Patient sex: F
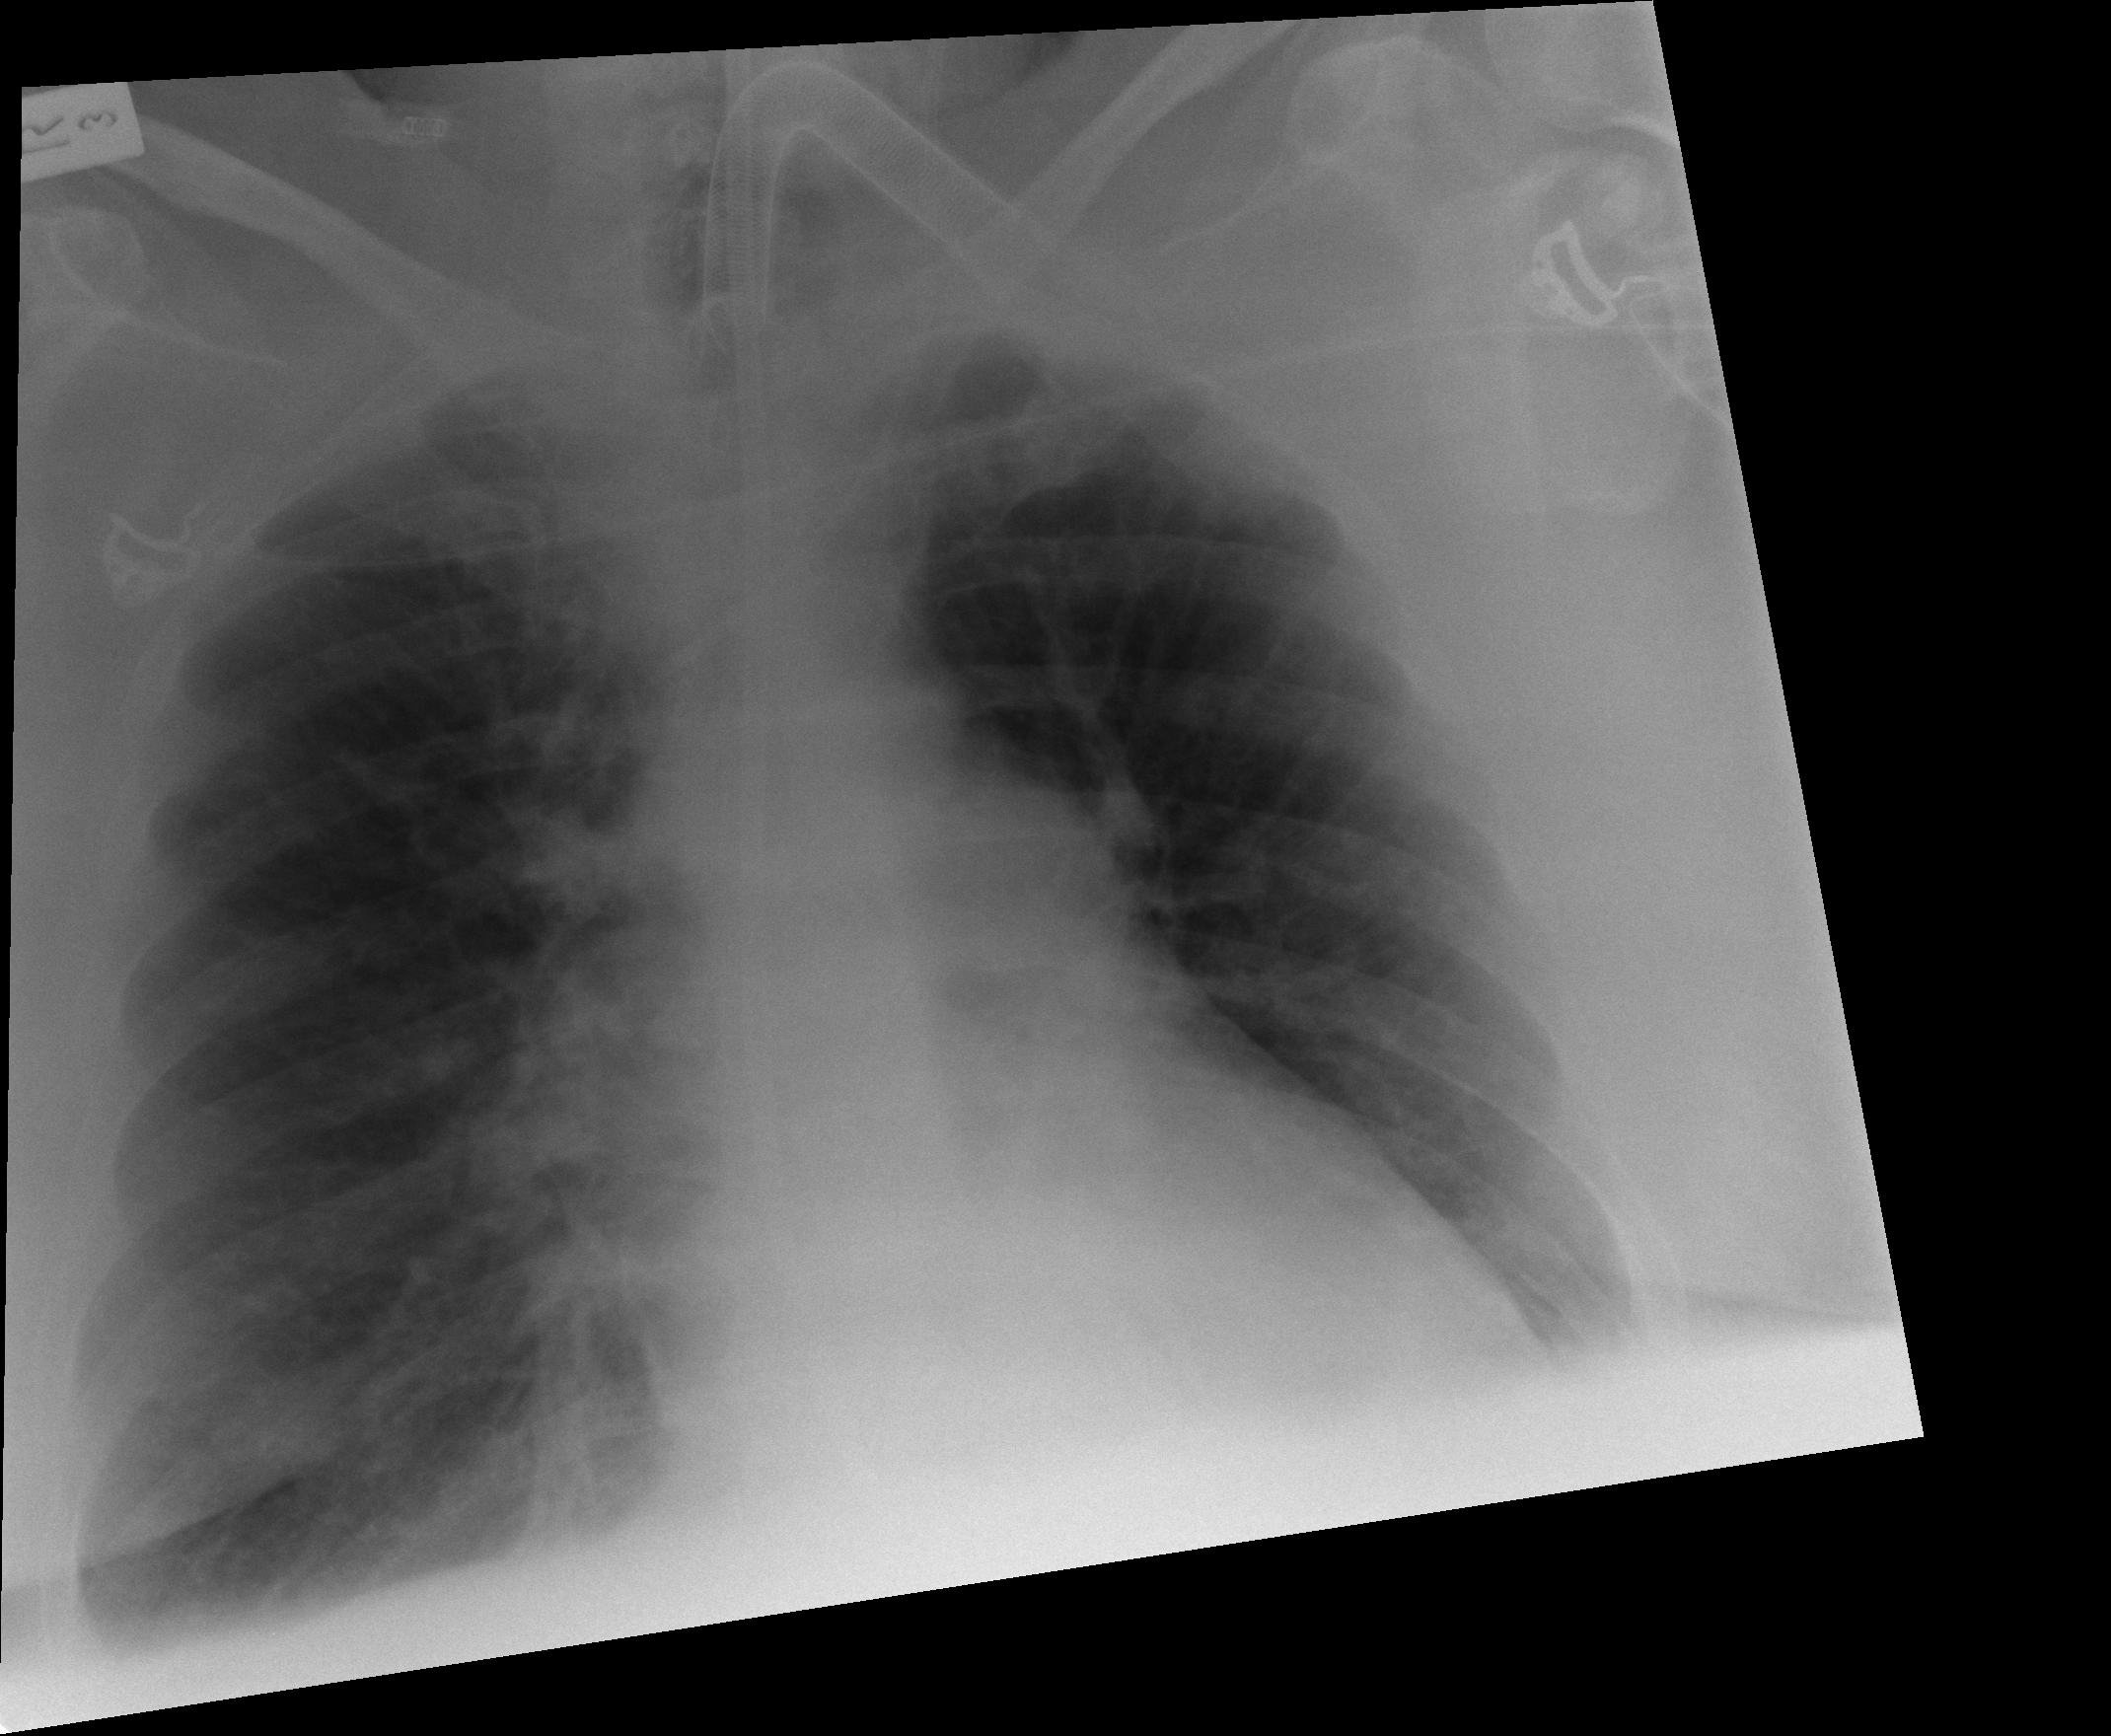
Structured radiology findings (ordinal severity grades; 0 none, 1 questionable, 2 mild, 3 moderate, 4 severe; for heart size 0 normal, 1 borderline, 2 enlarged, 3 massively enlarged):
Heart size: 0
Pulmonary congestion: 2
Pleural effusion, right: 0
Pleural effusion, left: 0
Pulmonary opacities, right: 1
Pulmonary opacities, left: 0
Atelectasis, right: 2
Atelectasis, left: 0